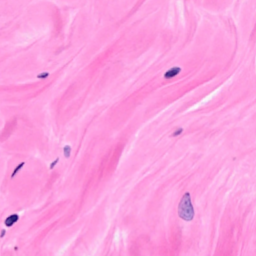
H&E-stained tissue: Breast